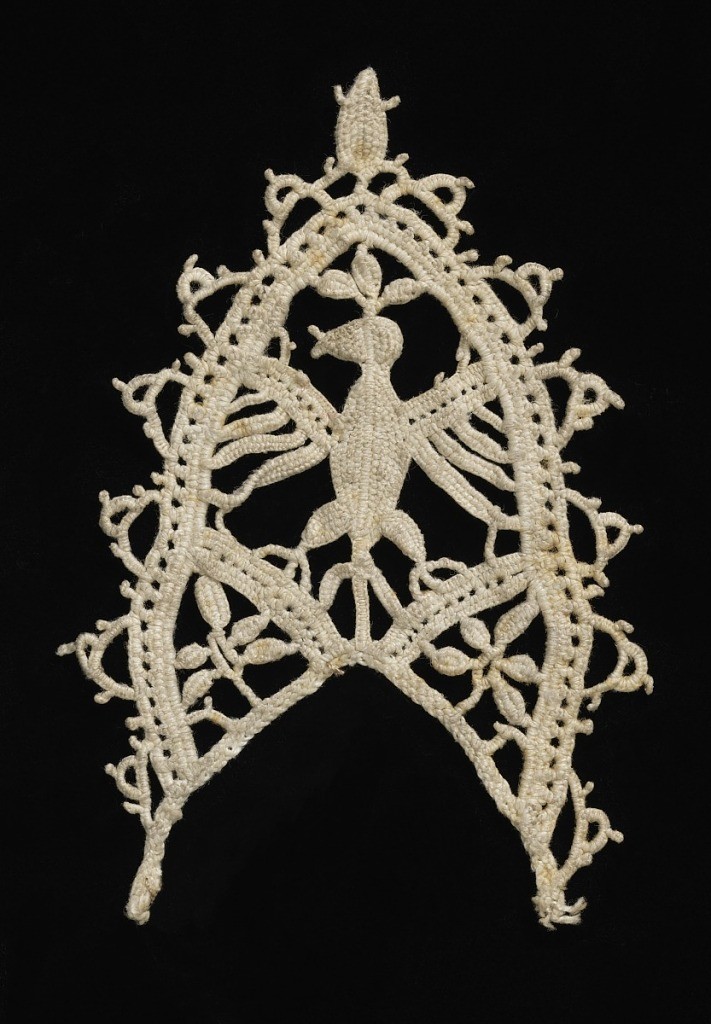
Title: Ornament
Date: late 16th century
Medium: linen Technique: punto in aria needle lace
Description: Shield-shaped corner ornament with a design of an eagle.